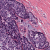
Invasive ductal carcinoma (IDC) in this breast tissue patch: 0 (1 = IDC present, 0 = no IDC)